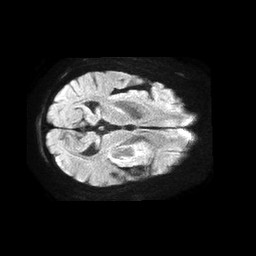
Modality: TRACE
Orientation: axial
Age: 87
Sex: female
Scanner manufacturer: philips
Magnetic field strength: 1.5 T
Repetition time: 4.6 s
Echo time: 0.09059 s